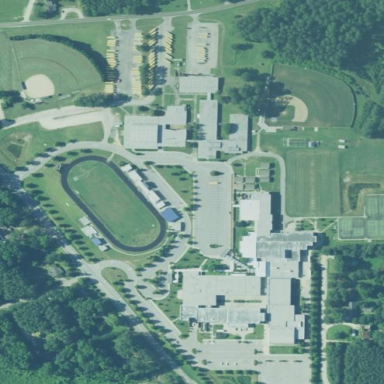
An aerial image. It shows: School.